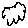
Label: cloud